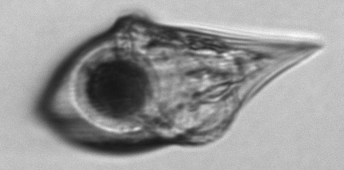
Label: Gyrodinium